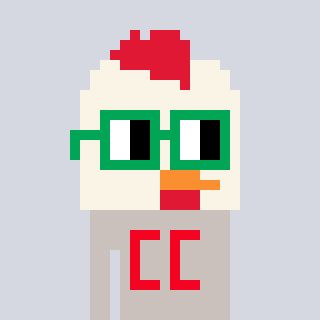
a pixel art character with square green glasses, a chicken-shaped head and a foggrey-colored body on a cool background